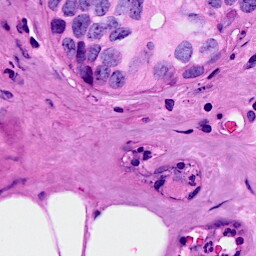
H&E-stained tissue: Breast